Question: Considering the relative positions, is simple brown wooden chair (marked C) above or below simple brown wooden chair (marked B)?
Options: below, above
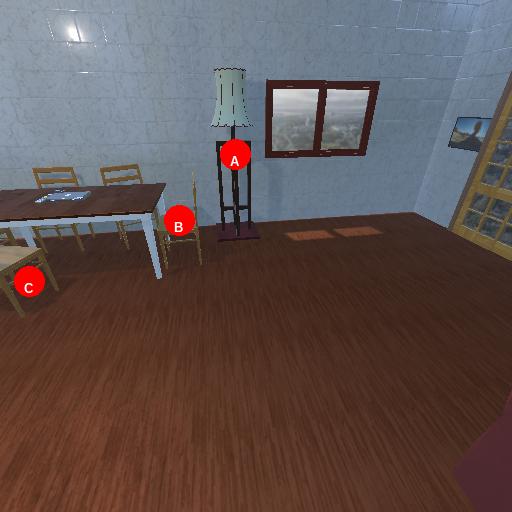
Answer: below